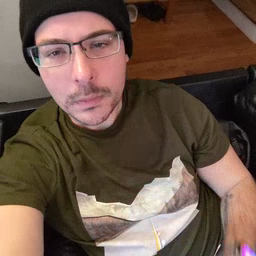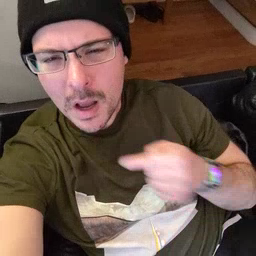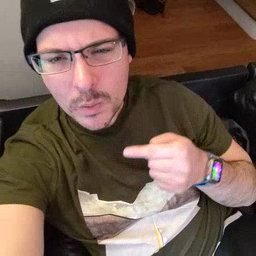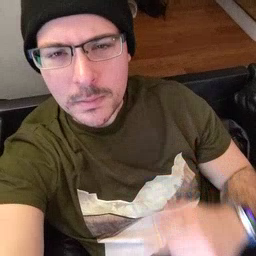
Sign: owie